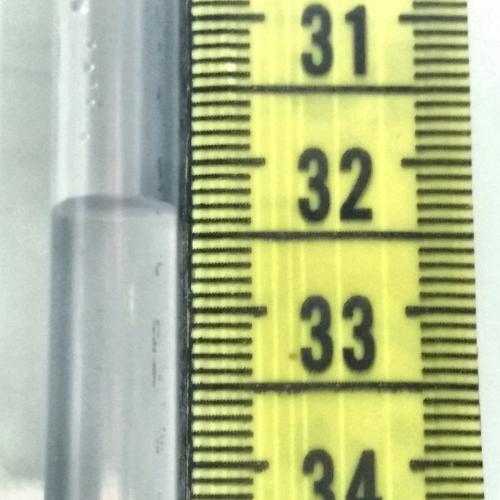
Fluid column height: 32.3 cm